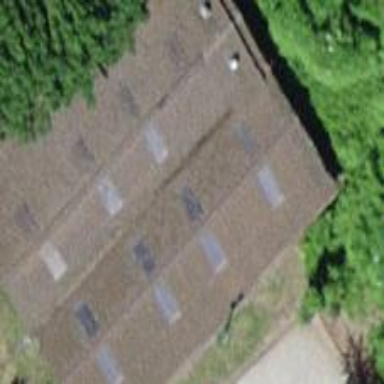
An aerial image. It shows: View of roof of building.